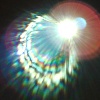
Label: sunburn